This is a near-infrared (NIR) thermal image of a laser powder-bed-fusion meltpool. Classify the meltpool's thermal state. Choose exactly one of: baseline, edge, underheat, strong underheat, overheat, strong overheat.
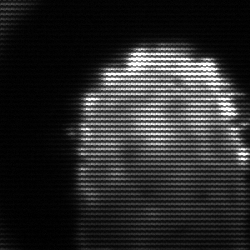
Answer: baseline